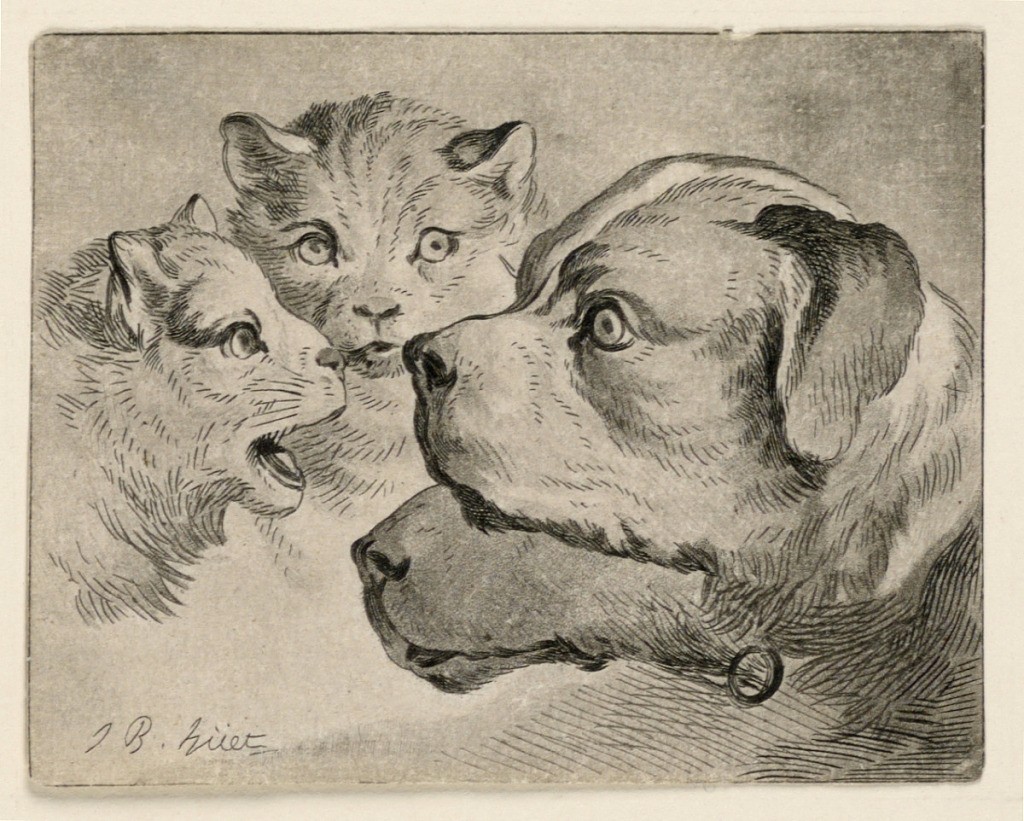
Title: Heads of Cats and Dogs
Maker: Jean-Baptiste Huet, French, 1745 – 1811
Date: ca. 1775
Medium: Aquatint in gray and black ink on paper
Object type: Print
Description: Heads of two cats face heads of two dogs.